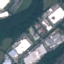
Label: Industrial